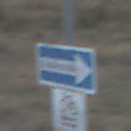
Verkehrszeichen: EinbahnstrasseRechtsweisend
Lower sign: RichtungsangabeDurchPfeile9
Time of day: SunriseSunset
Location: Outdoor (Nature)
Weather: Clear
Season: Winter
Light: Natural